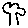
Label: tree